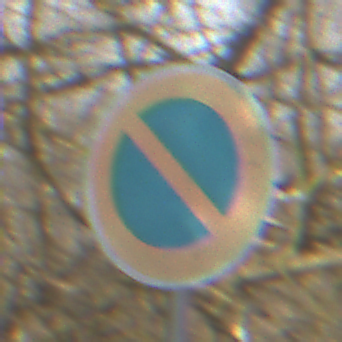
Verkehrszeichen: EingeschraenktesHalteverbot
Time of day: MorningAfternoon
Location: Outdoor (Nature)
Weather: Clear
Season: Winter
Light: Natural